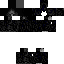
A female skeleton skin with dark skin, wearing bald dressed in a black robe top and black pants, featuring a closed mouth.